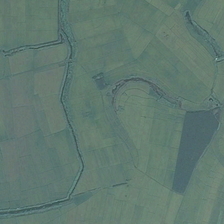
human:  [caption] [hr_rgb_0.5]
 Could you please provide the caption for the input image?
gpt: two small rivers are in a piece of green farmland .

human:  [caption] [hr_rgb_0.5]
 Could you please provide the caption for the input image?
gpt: two small rivers are in a piece of green farmland .

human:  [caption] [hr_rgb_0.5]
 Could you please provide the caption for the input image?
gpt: two small rivers are in a piece of green farmland .

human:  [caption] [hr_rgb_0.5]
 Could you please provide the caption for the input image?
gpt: two small rivers are in a piece of green farmland .

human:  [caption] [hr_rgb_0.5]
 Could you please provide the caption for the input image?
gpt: two small rivers are in a piece of green farmland .